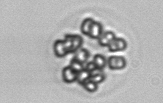
Label: Phaeocystis